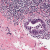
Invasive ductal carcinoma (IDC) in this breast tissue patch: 0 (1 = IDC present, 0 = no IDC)